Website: lowes
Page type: customer-info-address
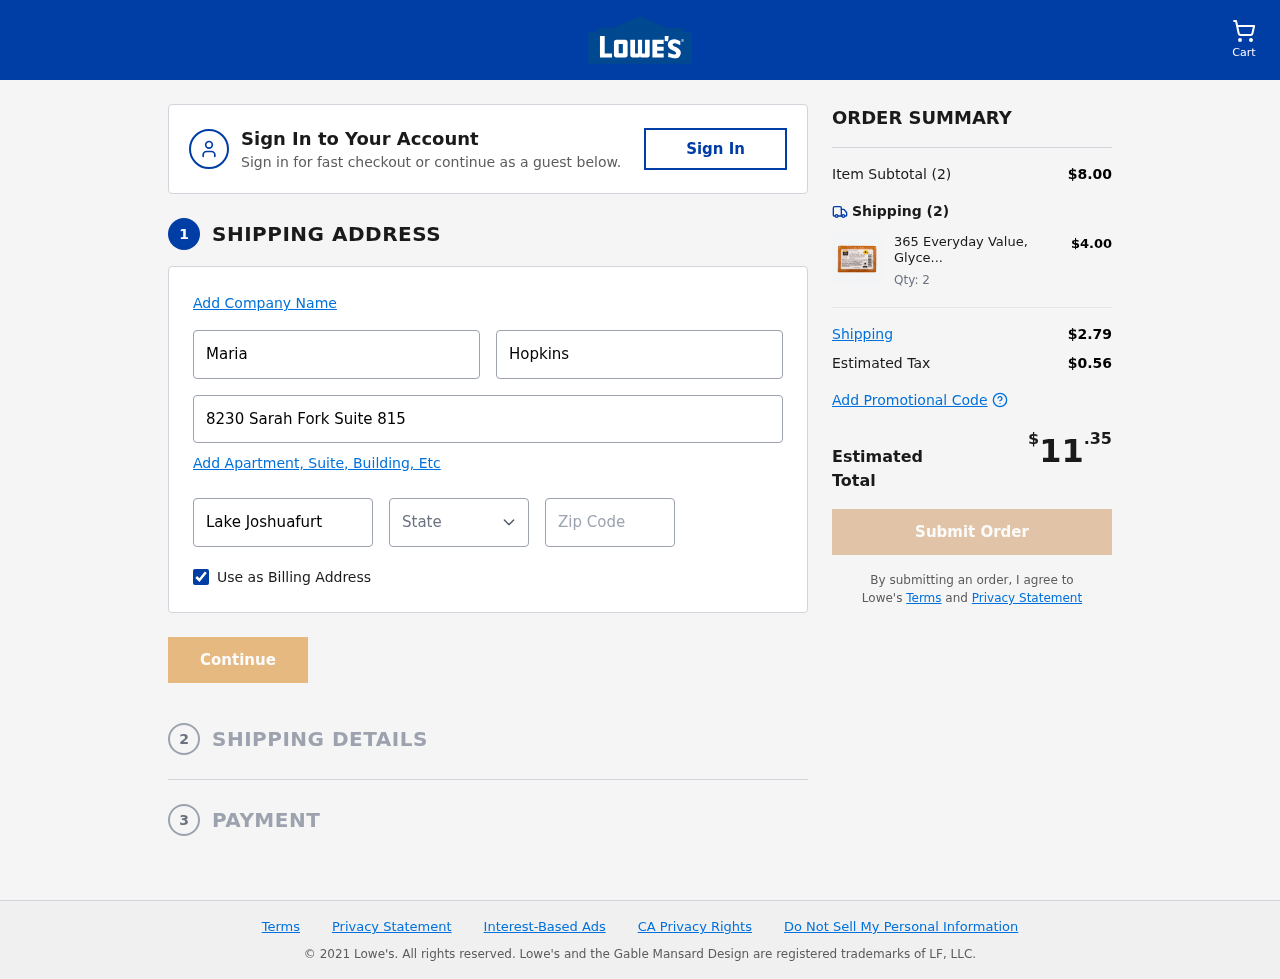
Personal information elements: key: PII_CITY
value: Lake Joshuafurt
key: PII_FIRSTNAME
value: Maria
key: PII_LASTNAME
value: Hopkins
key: PII_POSTCODE
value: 41002
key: PII_STATE_ABBR
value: AZ
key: PII_STREET
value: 8230 Sarah Fork Suite 815
Product elements: key: PRODUCT1_NAME
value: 365 Everyday Value, Glycerin Soap, Vitamin E, 4 oz
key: PRODUCT1_PRICE
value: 4
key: PRODUCT1_QUANTITY
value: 2
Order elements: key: ORDER_NUM_ITEMS
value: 2
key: ORDER_SUBTOTAL
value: $8.00
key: ORDER_NUM_ITEMS2
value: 2
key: ORDER_SHIPPING_COST
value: $2.79
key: ORDER_TAX
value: $0.56
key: ORDER_TOTAL
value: $11.35